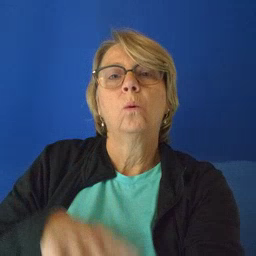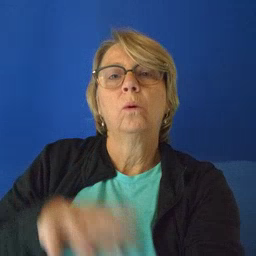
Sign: hello